Question: This code will display the dialog box with "Hello World" but I want to display an
image like :  also in the same dialog box.
can anyone help me?
'''
private void showDialog(String message)
{
AlertDialog.Builder builder = new AlertDialog.Builder(this);
builder.setMessage("Hello World");
builder.setCancelable(false);
builder.setPositiveButton("OK", new DialogInterface.OnClickListener()
{
public void onClick(DialogInterface dialog, int id)
{
dialog.dismiss();
}
});
AlertDialog alert = builder.create();
alert.show();
}
'''
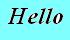
Answer: Here is the link which will get you to the tutorial about how to do this...
<URL>
Enjoy!
Advice:
Search this website you can find most of basic fundamentals
<URL>
Suggestion:
HIT four time space bar before writing any code...it will attract more people to answer your question as it will look well written
Happy Coding!